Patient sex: M
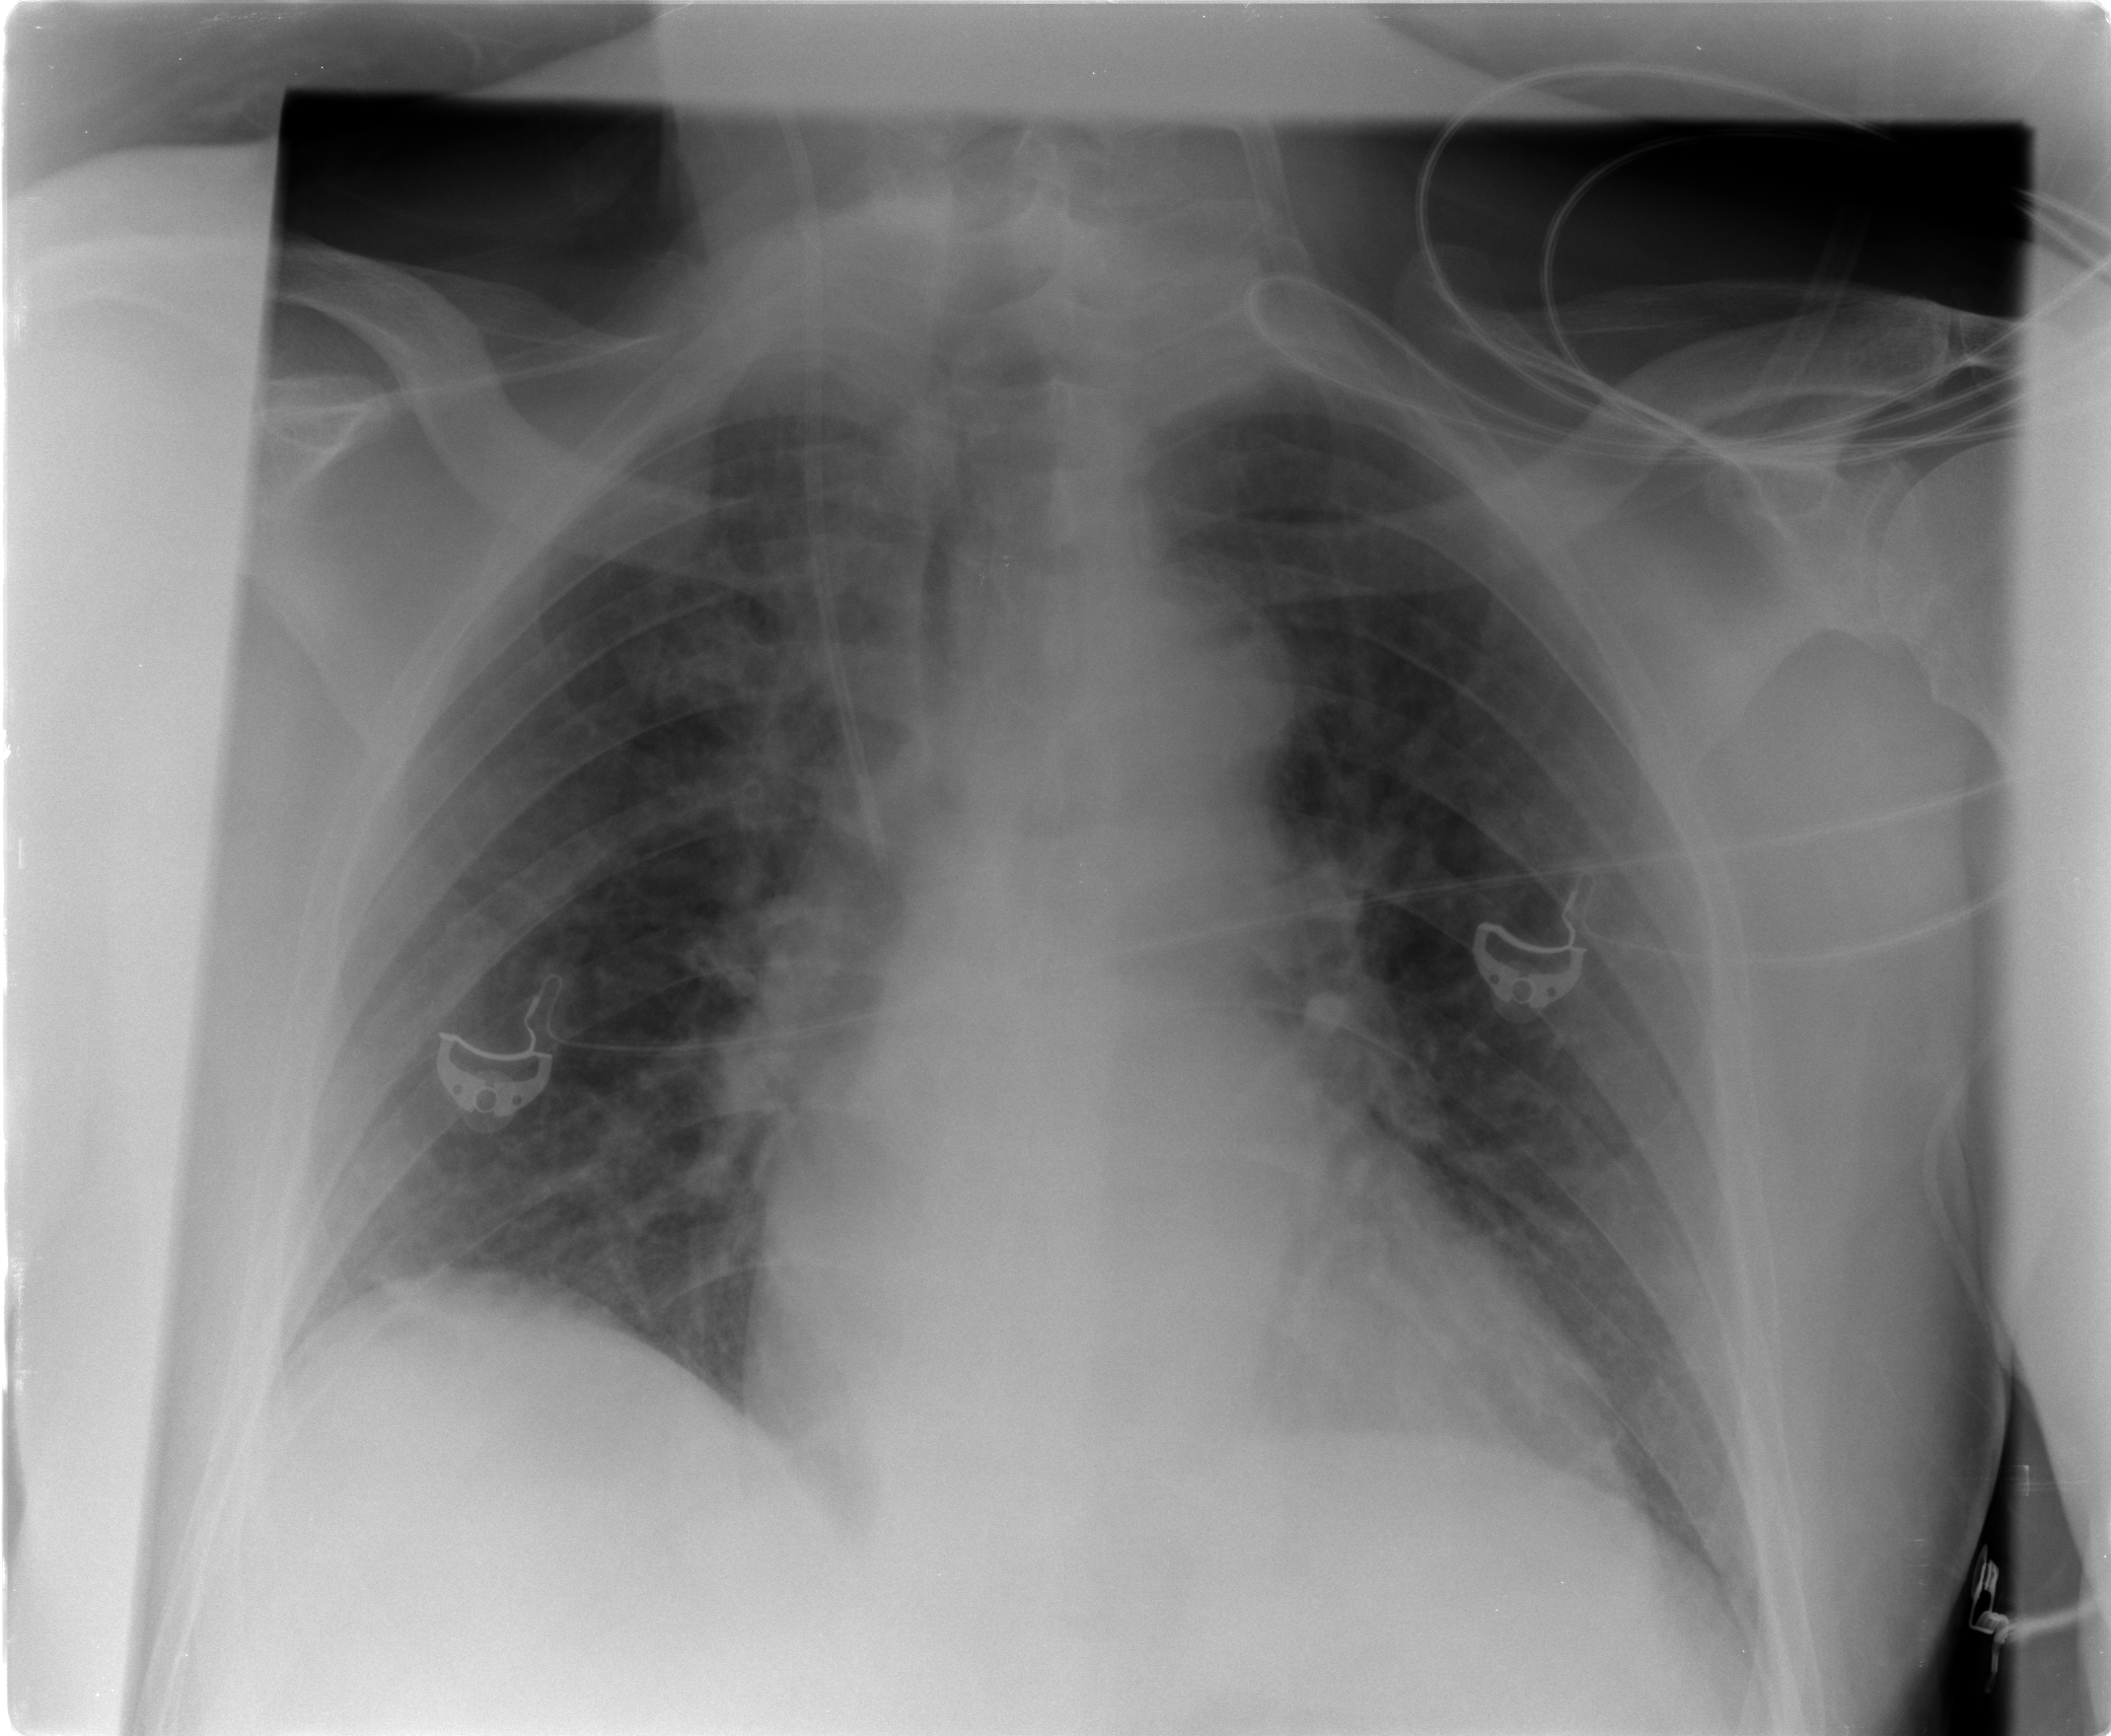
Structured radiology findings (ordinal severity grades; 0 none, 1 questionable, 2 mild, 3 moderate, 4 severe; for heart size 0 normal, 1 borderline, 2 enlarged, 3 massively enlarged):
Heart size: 1
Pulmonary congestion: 2
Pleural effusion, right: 2
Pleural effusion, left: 2
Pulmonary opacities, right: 1
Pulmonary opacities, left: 1
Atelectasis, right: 1
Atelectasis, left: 1